Aerial crown-view tile of a tropical tree (Barro Colorado Island, Panama), acquired 20250317:
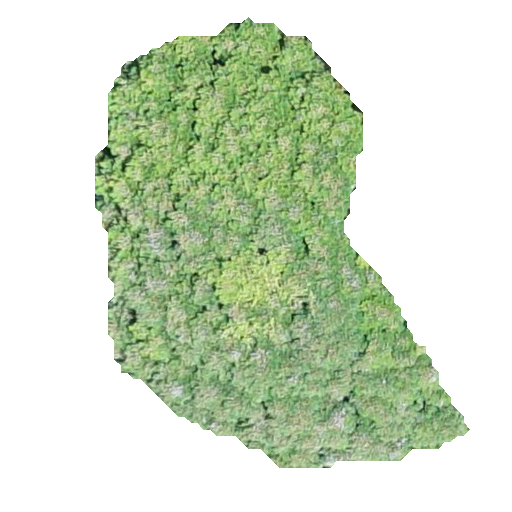
Species: Jacaranda copaia
GBIF accepted scientific name: Jacaranda copaia
Crown area: 159.867 m²